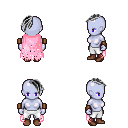
a pixel art fantasy rpg character, female body template, dark elf, purple skin, pink tattered cape, white pants, gray long mohawk hairstyle, leather bracers, brown shoes, four views (front, back, left, right), 2x2 character sprite sheet, small pixel art, hard edges, no anti-aliasing